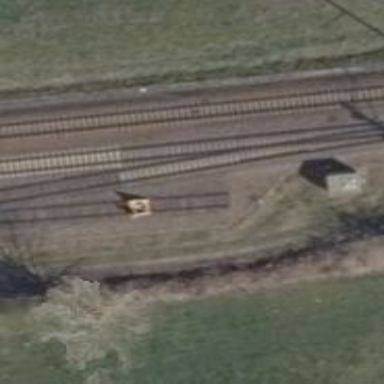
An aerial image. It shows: Railway siding for service.